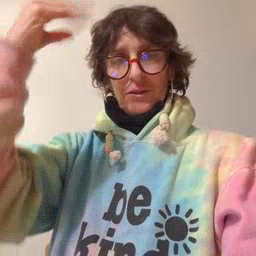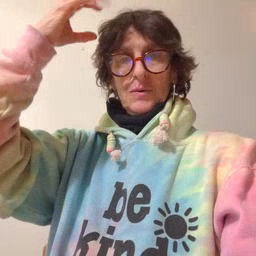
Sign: shower